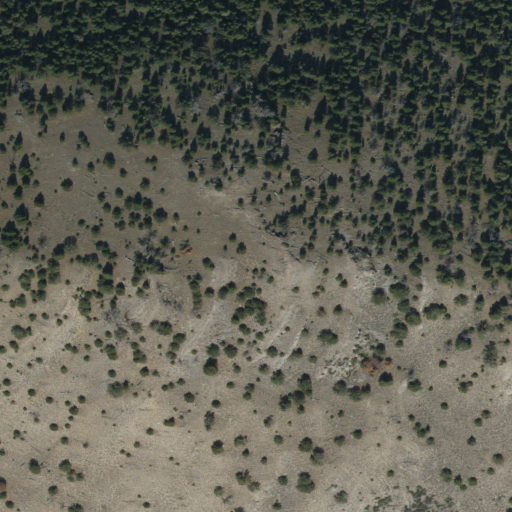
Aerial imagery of mountain in Idaho named Bluebird Mountain containing shrub, evergreen forest, and grassland